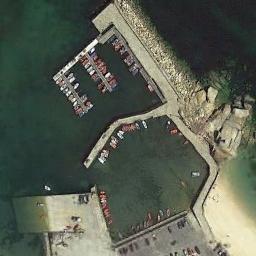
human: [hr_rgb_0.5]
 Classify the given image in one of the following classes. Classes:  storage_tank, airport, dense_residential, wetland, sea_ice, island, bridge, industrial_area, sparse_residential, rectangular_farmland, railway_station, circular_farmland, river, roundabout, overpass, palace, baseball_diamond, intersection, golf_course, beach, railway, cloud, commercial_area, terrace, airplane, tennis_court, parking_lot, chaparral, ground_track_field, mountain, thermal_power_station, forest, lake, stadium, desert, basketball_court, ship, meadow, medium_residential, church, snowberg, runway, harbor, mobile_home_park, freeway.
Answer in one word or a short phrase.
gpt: harbor